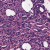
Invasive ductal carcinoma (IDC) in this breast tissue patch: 1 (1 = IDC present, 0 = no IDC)